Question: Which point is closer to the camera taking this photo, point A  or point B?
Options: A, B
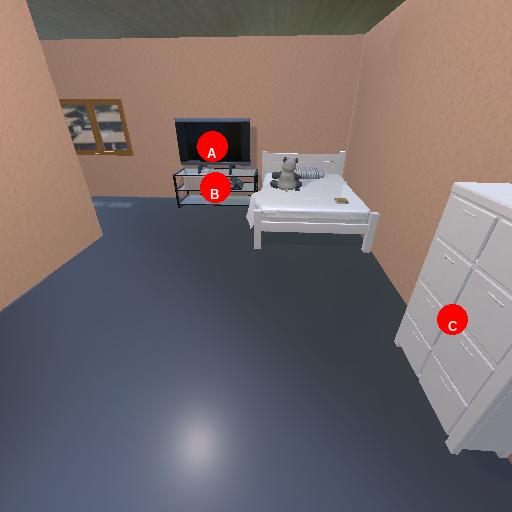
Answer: A